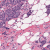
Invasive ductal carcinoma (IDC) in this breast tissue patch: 1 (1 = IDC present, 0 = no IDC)